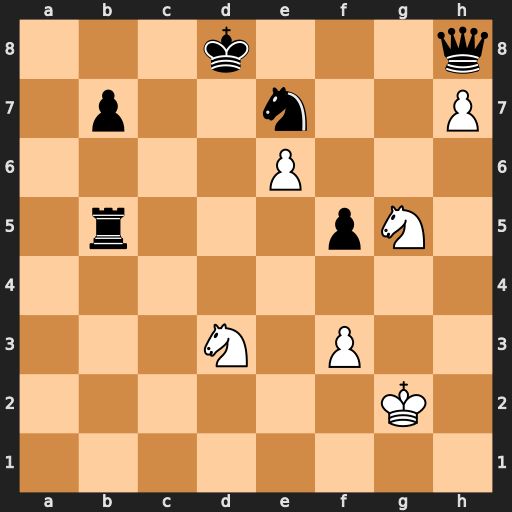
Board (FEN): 3k3q/1p2n2P/4P3/1r3pN1/8/3N1P2/6K1/8
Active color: w
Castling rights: -
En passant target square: -
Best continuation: Nf7+ Ke8 Nxh8